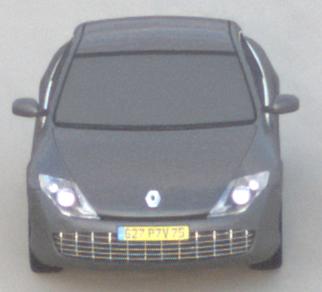
Make: Renault
Model: Laguna Coupé TCe 170
Detailed model: Laguna (III) Coupé
Model produced from: 2010/11
Model produced until: 2011/05
Doors: 2
Color: gray
Road condition: dry road
Daytime: sunrise or sunset
Contrast: low contrast